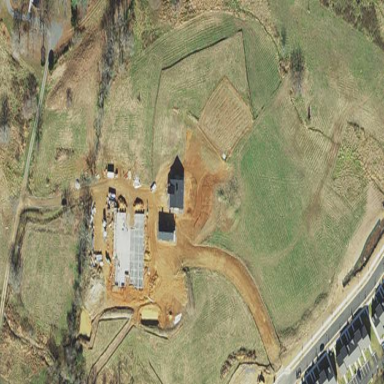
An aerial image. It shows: Animal shelter.